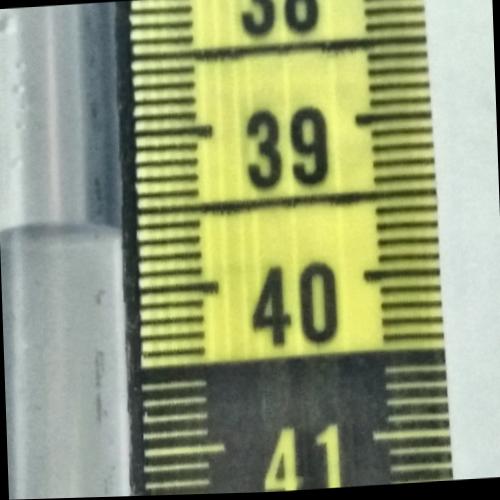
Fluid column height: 39.6 cm